【题型】选择题　【知识点】立体几何　【难度】easy
设 \(\alpha, \beta\) 是两个不同的平面，直线 \(m \subset \alpha\)，则“对 \(\beta\) 内的任意直线 \(l\)，都有 \(m \perp l\)”是“\(\alpha \perp \beta\)”的（）

A. 充分不必要条件 \quad B. 必要不充分条件 \\
C. 充要条件 \quad D. 既不充分也不必要条件

\vspace{1em}
【解答】

\textbf{【答案】} \(\boldsymbol{A}\)

\vspace{1em}

\textbf{【详解】}
充分性：若对 \(\beta\) 内的任意直线 \(l\)，都有 \(m \perp l\)，利用线面垂直的定义可知 \(m \perp \beta\)；

又 \(m \subset \alpha\)，根据面面垂直的判定定理可知 \(\alpha \perp \beta\)，
因此可知充分性成立；

必要性：由 \(\alpha \perp \beta\)，\(m \subset \alpha\)，如下图所示：

无法确定 \(\beta\) 内的任意直线 \(l\) 与 \(m\) 的关系，因此必要性不成立.

即“对 \(\beta\) 内的任意直线 \(l\)，都有 \(m \perp l\)”是“\(\alpha \perp \beta\)”的充分不必要条件.

故选：\(\boldsymbol{A}\).

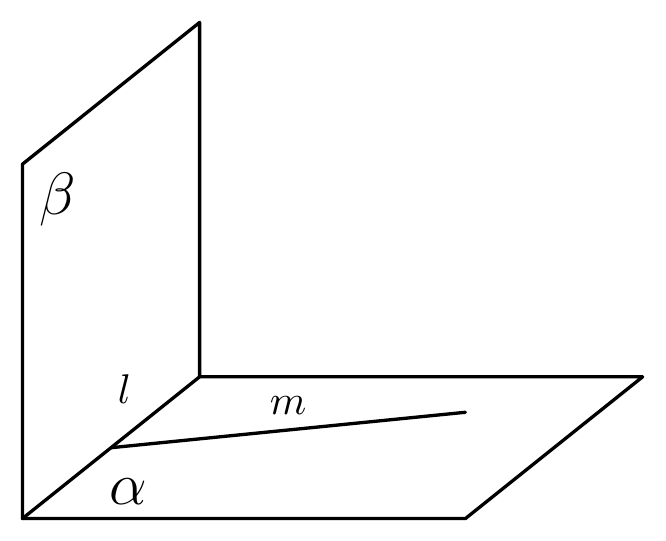